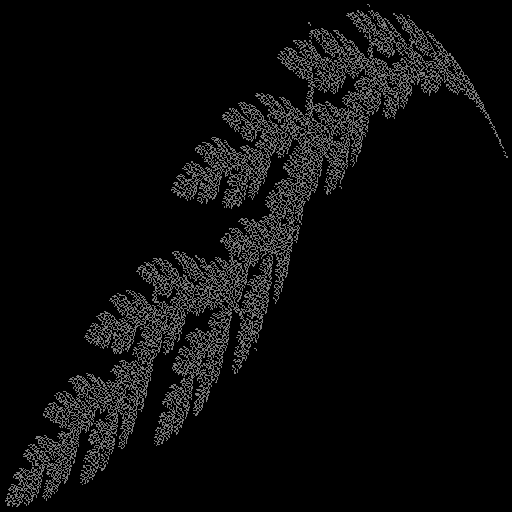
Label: shieldfern